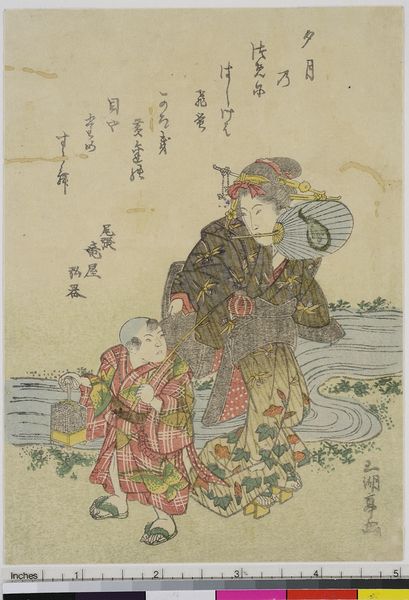
Künstler: Utagawa Sadakage I
Standort: Hamburg
Institution: Museum für Kunst und Gewerbe Hamburg
Schlagwörter: fluss, zeichnung, fächer, geschichte, kind, mutter, holzschnitt, schuhe, sandalen, japanisch, schriftzeichen, druckgraphik, druckgrafik, zeit, farbholzschnitt, kimono, schihe, edo, reproduktionen, flipflop, druckerzeugnisse, zehensandalen